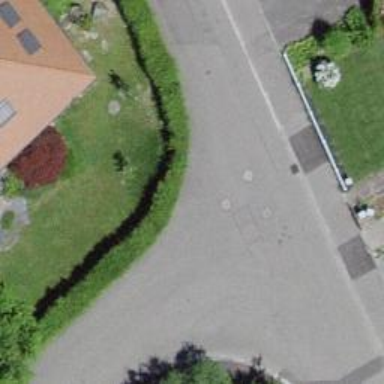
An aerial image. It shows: Hedge acting as barrier.